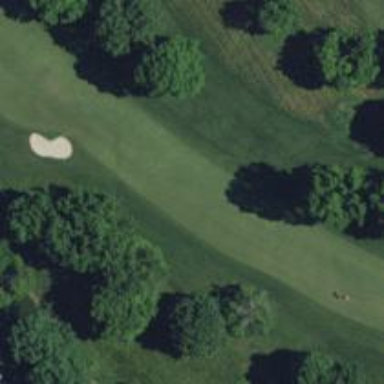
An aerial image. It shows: Golf fairway surrounded by grass.